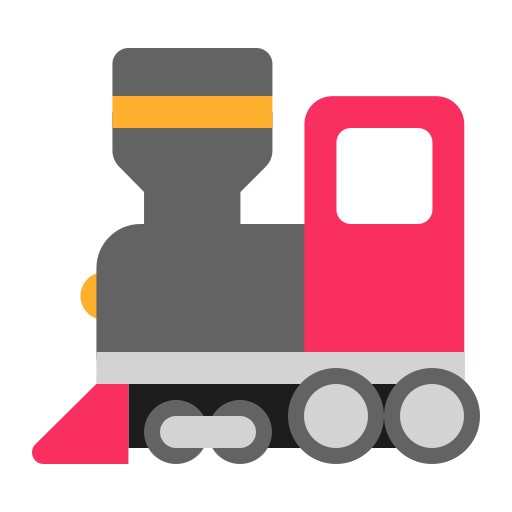
locomotive flat